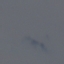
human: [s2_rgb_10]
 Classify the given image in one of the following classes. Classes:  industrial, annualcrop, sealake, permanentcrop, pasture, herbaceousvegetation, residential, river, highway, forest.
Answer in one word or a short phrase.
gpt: SeaLake